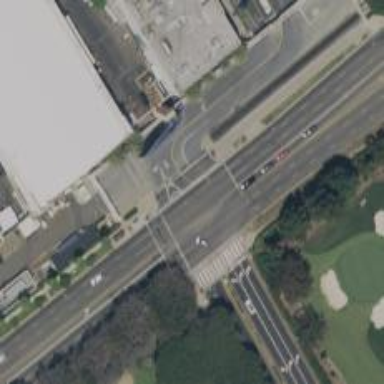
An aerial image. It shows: Crossing on the road with line markings.